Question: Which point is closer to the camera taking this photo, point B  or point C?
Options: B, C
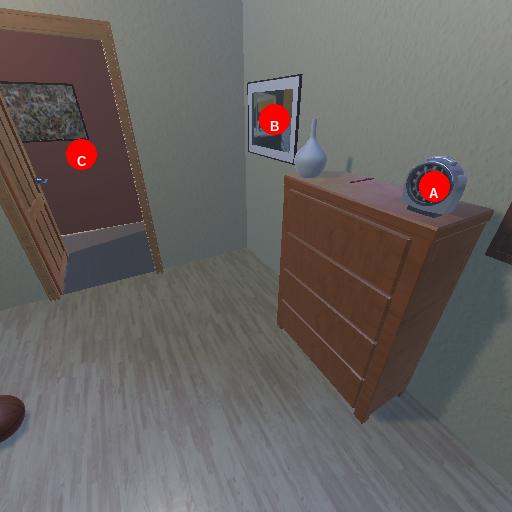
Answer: B